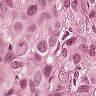
Metastatic tissue present: yes